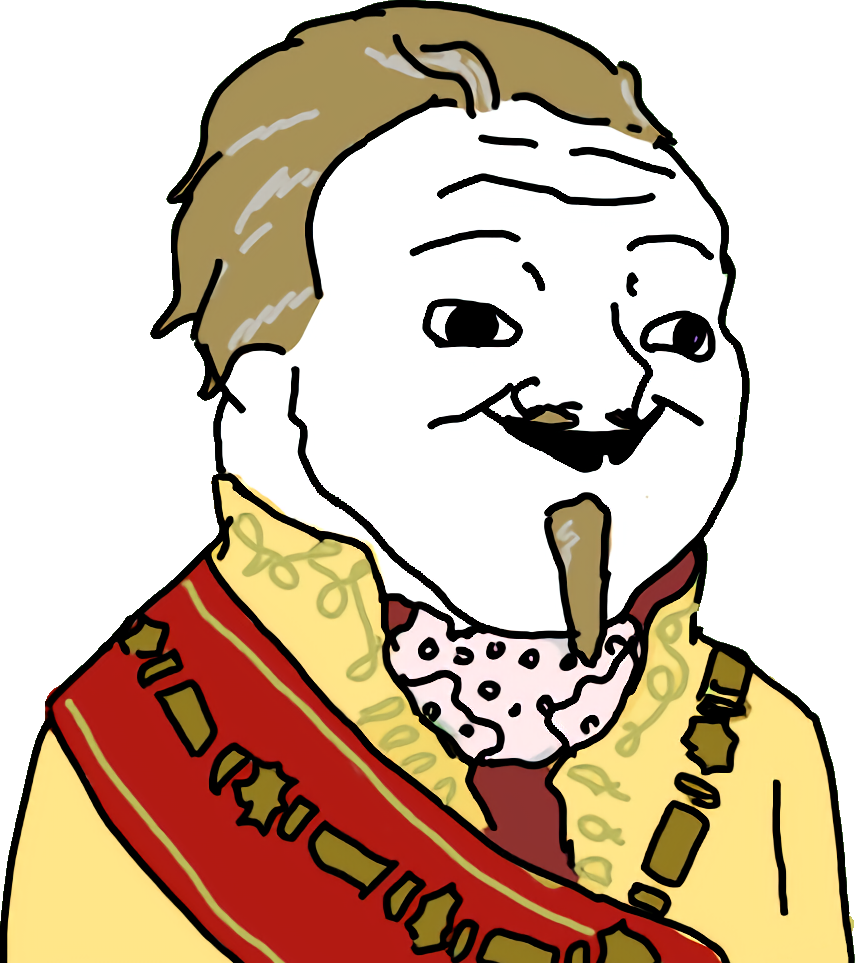
Label: 5_Brainlet